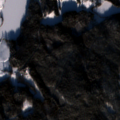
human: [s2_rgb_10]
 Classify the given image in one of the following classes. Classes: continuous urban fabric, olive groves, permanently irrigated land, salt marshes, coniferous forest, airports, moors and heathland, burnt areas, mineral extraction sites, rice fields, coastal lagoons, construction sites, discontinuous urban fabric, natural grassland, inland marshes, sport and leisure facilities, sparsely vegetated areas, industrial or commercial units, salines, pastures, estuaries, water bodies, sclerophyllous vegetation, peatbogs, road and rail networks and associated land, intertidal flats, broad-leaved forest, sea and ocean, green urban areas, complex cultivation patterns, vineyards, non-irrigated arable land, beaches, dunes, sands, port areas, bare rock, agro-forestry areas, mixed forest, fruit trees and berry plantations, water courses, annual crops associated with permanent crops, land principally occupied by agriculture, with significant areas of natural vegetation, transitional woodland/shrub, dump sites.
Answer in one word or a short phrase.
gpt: non-irrigated arable land, coniferous forest, mixed forest, water bodies